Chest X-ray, PA view. Patient: 56 years old, sex M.
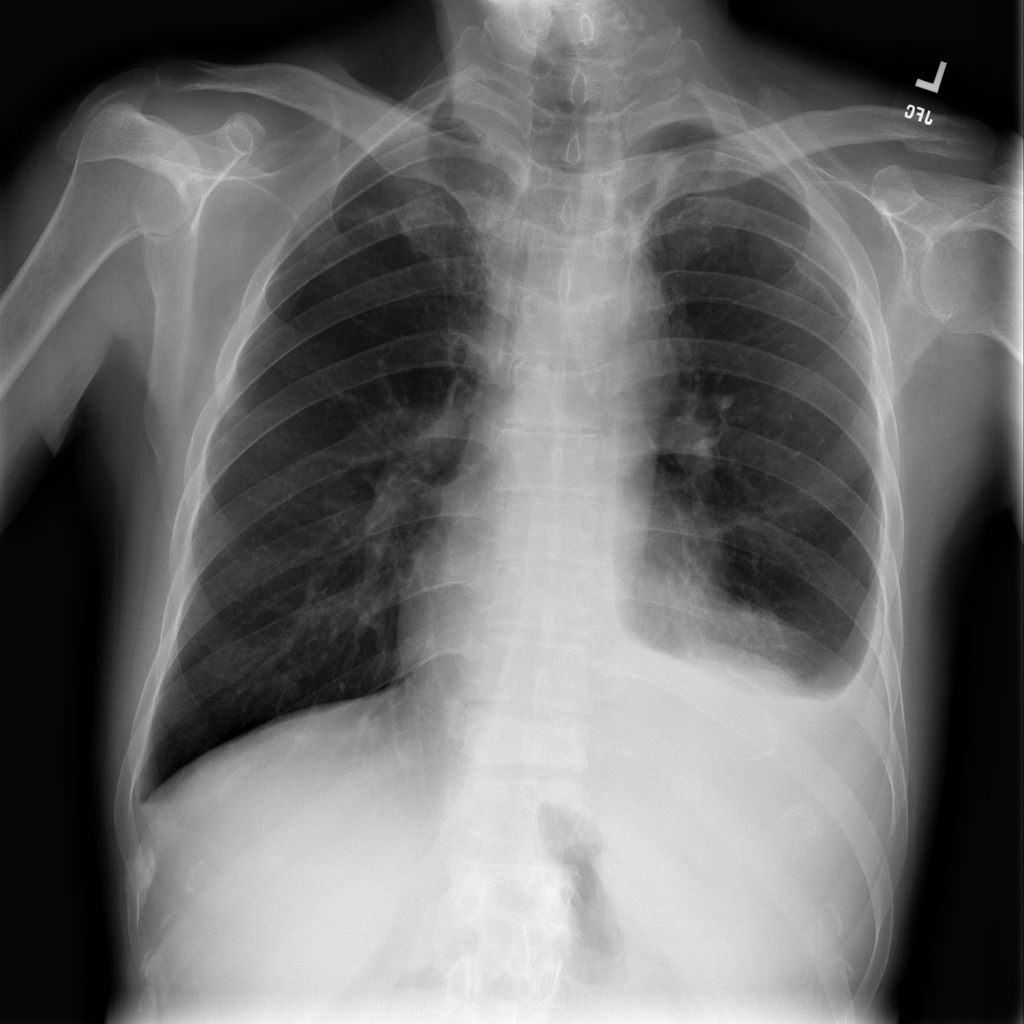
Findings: Effusion, Pneumothorax